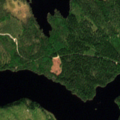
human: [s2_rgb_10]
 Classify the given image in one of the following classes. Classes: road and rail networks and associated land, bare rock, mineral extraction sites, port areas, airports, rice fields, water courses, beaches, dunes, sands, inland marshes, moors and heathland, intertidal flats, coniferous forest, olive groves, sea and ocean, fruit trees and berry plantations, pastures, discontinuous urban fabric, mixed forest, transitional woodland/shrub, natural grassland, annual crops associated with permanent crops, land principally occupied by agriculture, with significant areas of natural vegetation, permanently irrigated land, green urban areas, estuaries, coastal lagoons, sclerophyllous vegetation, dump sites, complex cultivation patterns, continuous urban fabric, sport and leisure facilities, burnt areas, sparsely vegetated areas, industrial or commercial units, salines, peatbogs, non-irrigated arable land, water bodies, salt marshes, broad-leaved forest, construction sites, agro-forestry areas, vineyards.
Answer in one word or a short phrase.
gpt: coniferous forest, mixed forest, transitional woodland/shrub, water bodies